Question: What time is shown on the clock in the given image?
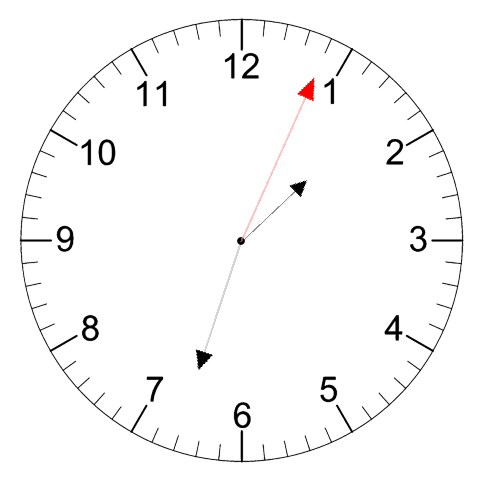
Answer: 01:33:04